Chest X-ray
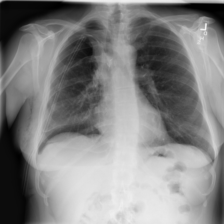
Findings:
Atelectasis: negative
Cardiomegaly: negative
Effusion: negative
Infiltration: negative
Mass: negative
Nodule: negative
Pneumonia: negative
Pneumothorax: positive
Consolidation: negative
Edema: negative
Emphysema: negative
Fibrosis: negative
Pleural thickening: negative
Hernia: negative